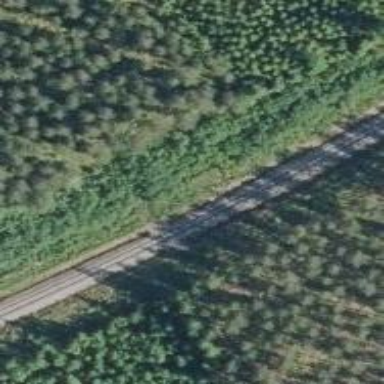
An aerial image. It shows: Abandoned railway.